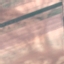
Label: AnnualCrop